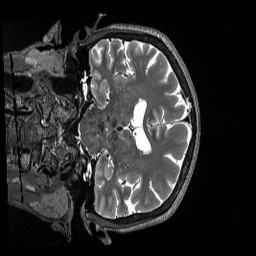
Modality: T2w
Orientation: coronal
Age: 66
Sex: female
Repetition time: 3.2 s
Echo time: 0.563 s